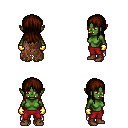
a pixel art fantasy rpg character, female body template, orc, green skin, brown tattered cape, red pants, brown unkempt hairstyle, gold gloves, brown shoes, four views (front, back, left, right), 2x2 character sprite sheet, small pixel art, hard edges, no anti-aliasing